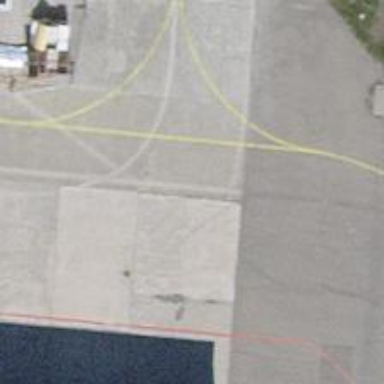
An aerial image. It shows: View of taxiway at the airport.